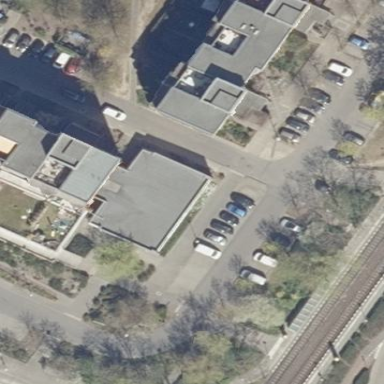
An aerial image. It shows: Commercial building with flat roof. It is library.